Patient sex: M
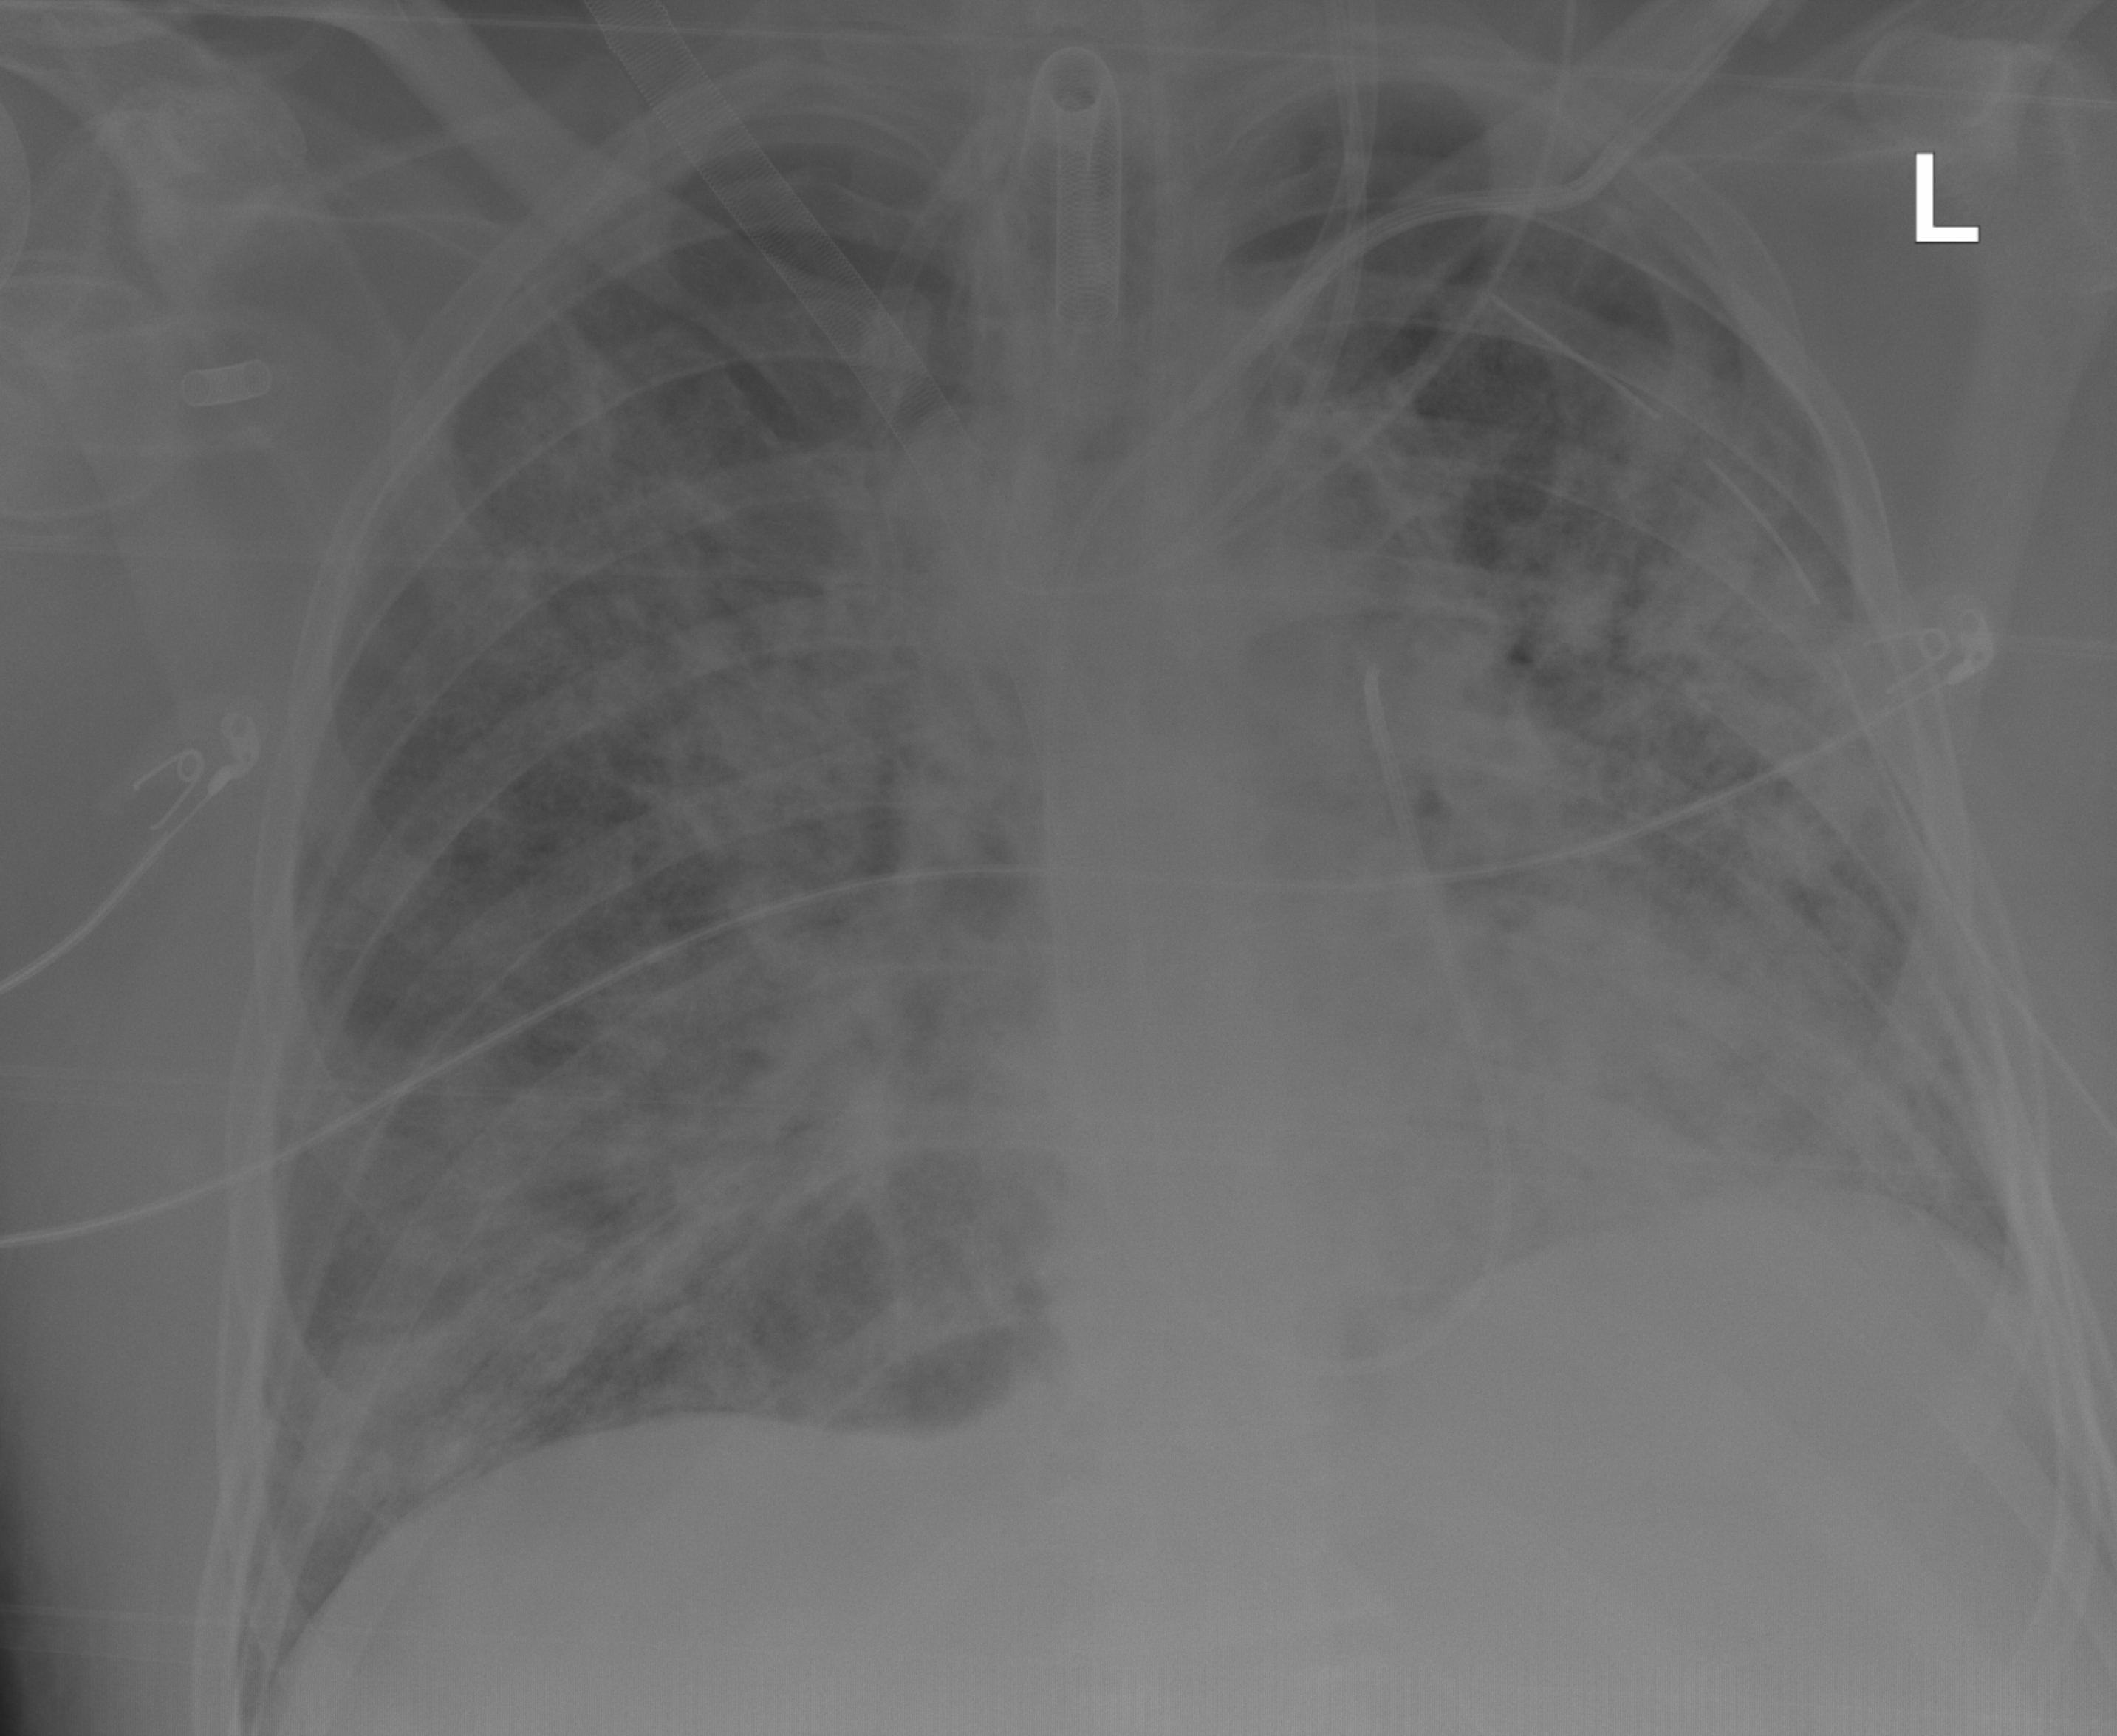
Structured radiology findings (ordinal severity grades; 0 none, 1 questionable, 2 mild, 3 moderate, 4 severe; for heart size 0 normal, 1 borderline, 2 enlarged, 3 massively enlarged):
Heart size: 1
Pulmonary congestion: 0
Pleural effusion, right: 0
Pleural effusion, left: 2
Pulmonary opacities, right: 4
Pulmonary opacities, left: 4
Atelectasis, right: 3
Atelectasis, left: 3